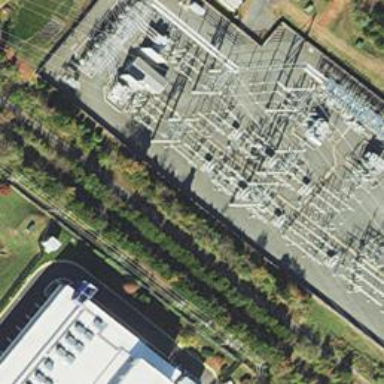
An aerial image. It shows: Switch for power supply.